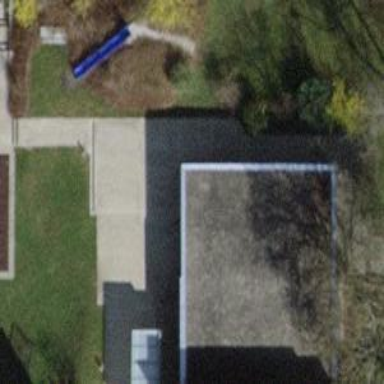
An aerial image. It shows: View of roof of building.